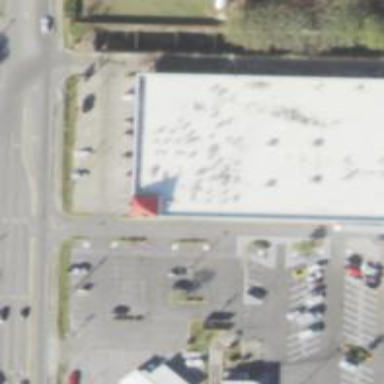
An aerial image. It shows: Parking space.